Question: I have the directory structure that is shown in the image.
If i have this code in 'HomePage.ss'
'''
<img src="../../images/sprites.jpg" />
'''
Why this relative path is incorrect? 'Failed to load the given url.'

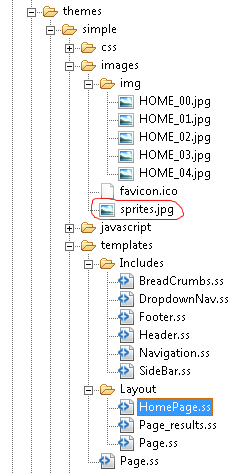
Answer: what you need to know about SilverStripe is that it reads your templates, and outputs them.
So if you have the url 'mysite.com/home' then it will look like the file is located inside the folder '/home', if your url is 'mysite.com/page/subpage' it will appear as if the folder was '/page/subpage'
this means you can use relative paths like "../images/sprites.jpg" in templates (you can use those in css though).
as @Mark has already mentioned in a comment, the way to go is using '$ThemeDir'm which will output the path to the theme folder, so your image should look like this: '<img src="$ThemeDir/images/sprites.jpg" />'